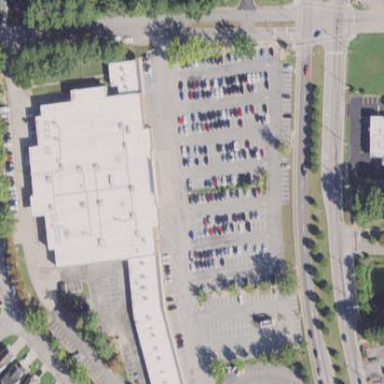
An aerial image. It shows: Commercial building.